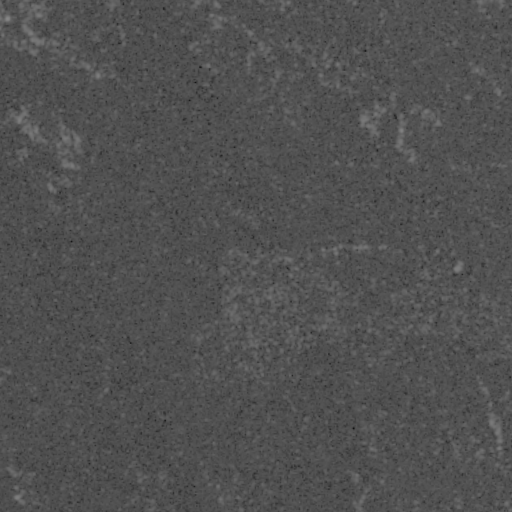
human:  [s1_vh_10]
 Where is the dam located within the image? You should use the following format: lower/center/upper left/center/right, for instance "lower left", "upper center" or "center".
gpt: The dam is located in the lower right of the image.
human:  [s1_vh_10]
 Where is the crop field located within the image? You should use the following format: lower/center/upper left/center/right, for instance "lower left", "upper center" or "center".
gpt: There is no crop field in the image.

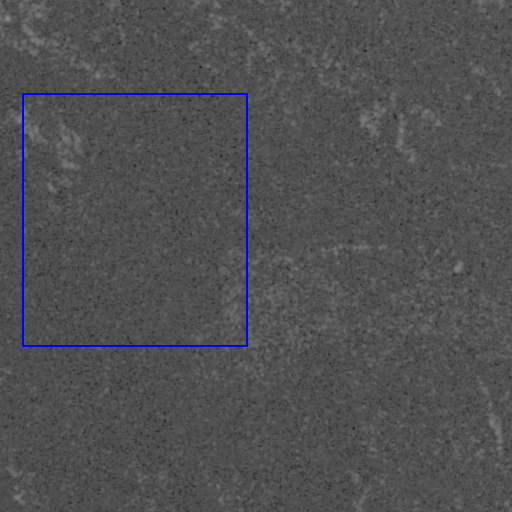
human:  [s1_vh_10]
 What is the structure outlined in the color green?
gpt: There is no green outline.
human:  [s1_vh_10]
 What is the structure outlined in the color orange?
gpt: There is no structure outlined in orange.